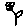
Label: flower